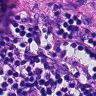
Metastatic tissue present: yes